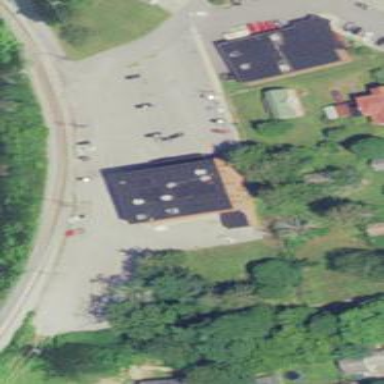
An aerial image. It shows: Post office.